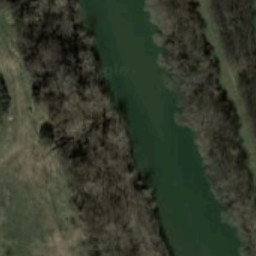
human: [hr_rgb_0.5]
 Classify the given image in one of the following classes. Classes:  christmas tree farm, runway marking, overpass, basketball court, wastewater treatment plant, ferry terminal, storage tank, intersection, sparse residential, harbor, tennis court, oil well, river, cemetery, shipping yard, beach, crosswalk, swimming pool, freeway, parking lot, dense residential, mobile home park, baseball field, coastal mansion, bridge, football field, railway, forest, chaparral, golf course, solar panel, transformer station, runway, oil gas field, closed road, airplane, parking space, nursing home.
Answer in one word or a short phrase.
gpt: river